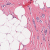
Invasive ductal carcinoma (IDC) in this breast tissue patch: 1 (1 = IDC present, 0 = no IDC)